Field crop: maize
Growth stage: 2
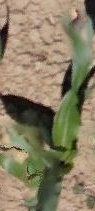
Species: maize